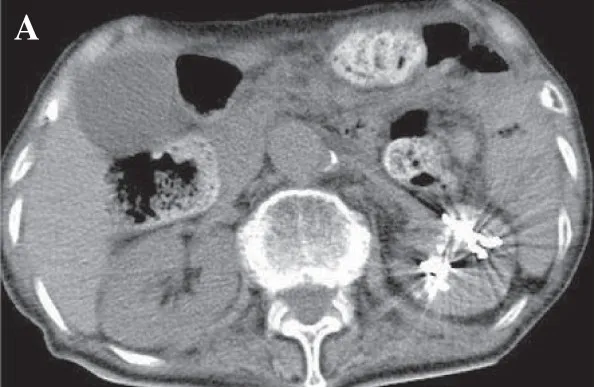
Plain abdominal computed tomography revealed resolution of hematoma in the left renal pelvis and presence of metallic coils (A).
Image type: radiology (ct)